Question:
Im using Eclipse below are part of the code
'''
<!--menu.jsp-->
<h1>Pass parameter to jasper report(CI_ID)</h1>
<form action = "call.jsp" target="_blank">
<input type= "text" name = "CI_ID" value = ""/><br/>
<input type="submit" value="Print"/>
</form>
<!--call.jsp-->
<%Connection conn = null;
int id=Integer.parseInt(request.getParameter("CI_ID"));
try{
Class.forName("org.gjt.mm.mysql.Driver").newInstance();
conn = DriverManager.getConnection("jdbc:mysql://localhost:3306/test","root","1234");
File reportFile = new File(application.getRealPath("//Report.jasper"));
Map parameters = new HashMap();
parameters.put("CI_ID",id);
byte[] bytes = JasperRunManager.runReportToPdf(reportFile.getPath(),parameters,conn);
response.setContentType("application/pdf");
response.setContentLength(bytes.length);
ServletOutputStream outStream = response.getOutputStream();
outStream.write(bytes, 0 , bytes.length);
response.getOutputStream().flush();
response.getOutputStream().close();
} catch (Exception e){
e.printStackTrace();
}%>
'''
I preview on the Jasper report without any problem but when I use the JSP to pass the parameter to Jasper report on Eclipse and i get this error "File does not begin with '%PDF-'." pop up window for adobe reader.
I tried below solution, but still not working
1)Change to
'''
response.setContentType("application/pdf");
response.setContentType("application/x-pdf");
'''
2)Update adobe reader
3)Import all related .jar for jasper
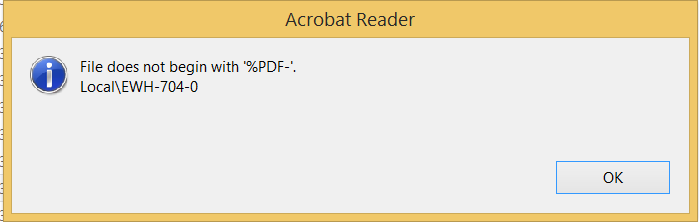
Answer: First thing is you have session attributes and request.getParameters so that you can send those parameters to the jasper report.I will show an example for better understanding.
I have a jsp page such as
searchData.jsp
'''
<form action="searchResult.jsp" method="POST">
<table border="0" width="" cellspacing="15" cellpadding="1">
<thead>
<tr>
<th>Search Using:</th>
<th><select name="search">
<option value=""> Select</option>
<option value="Company Name">Company Name</option>
<option value="Contact Person">Contact Person</option>
<option value="Phone">Phone Number</option>
</select></th>
<th><input type="text" name="search_tf" /></th>
<th><input type="submit" value=" " class="search_btn"/></th>
</tr>
</thead>
<tr>
<td></td><td></td><td></td><td></td>
<td><small>(Blank Search will result in Full Search Result)</small></td>
</tr>
</table>
</form>
'''
After clicking submit button as i have action as "searchResult.jsp" it will go to
searchResult.jsp
In searchResult.jsp page i used 'request.getParameter' so that the data entered in the previous jsp page will now enter into current jsp page and then i used session attributes so as it can used in the further jsp pages until session gets ended.It is as shown below
'''
Search Result for <u><%= request.getParameter("search_tf")%></u> in <u><%= request.getParameter("search")%></u> is :
Object o2 = session.getAttribute("email");
String email = o2.toString();
String category = request.getParameter("category");
String search = request.getParameter("search");
session.setAttribute("search",search);
String search_tf = request.getParameter("search_tf");
session.setAttribute("search_tf",search_tf);
'''
and then my sql query,i am giving an example of sql query
'''
if(search.equals("")&& search_tf.equals("")){
sqlPgintn="SELECT SQL_CALC_FOUND_ROWS Id,Company_name,Contact_Person,Address,Phone,Company_Email,Review,Status,Lead_Date,Lead_Details,Lead_Value,followup_Date,Category from marketing_database.lead limit "+iPagNo+","+iSwRws+"";
}
else if(search.equals("Company Name"))
{
sqlPgintn="SELECT SQL_CALC_FOUND_ROWS Id,Company_name,Contact_Person,Address,Phone,Company_Email,Review,Status,Lead_Date,Lead_Details,Lead_Value,followup_Date,Category from marketing_database.lead where Company_Name ='"+search_tf+"' limit "+iPagNo+","+iSwRws+"";
'''
And now using javascript i did this
'''
<script type="text/javascript">
function generateReport() {
var e = document.getElementById("idOfYourSelectYouNeedToAddedIt");
var strPage = e.options[e.selectedIndex].value;
window.open(strPage);
return false; //This make you stay on this page;
//return true; //Set the action tag in the form to the page you like to go to!
}
</script>
<center> <form name="myForm" onsubmit="return generateReport()">
<select id = "idOfYourSelectYouNeedToAddedIt">
<option value=''> Generate Report </option>
<option value='samplePDF.jsp'> PDF</option>
<option value='sampleDOC.jsp'> DOC </option>
<option value='sampleXLS.jsp'> XLS</option>
<option value='sampleXLSX.jsp'> XLSX </option>
</select>
<br/>
<input type="submit" value="Submit">
</form></center>
'''
when i click on suppose "samplePDF.jsp" it will go that page and there i did this
samplePDF.jsp
'''
<%
Connection conn = null;
Object o2 = session.getAttribute("email");
String email = o2.toString();
String category=(String)session.getAttribute("category");
String status=(String)session.getAttribute("status");
String startDate=(String)session.getAttribute("startDate");
String endDate=(String)session.getAttribute("endDate");
try
{
Class.forName("com.mysql.jdbc.Driver");
conn = DriverManager.getConnection("jdbc:mysql://localhost:3306/marketing_database","root","root");
String sql = "select * from lead where Email = '" + email + "' AND Status LIKE '%" + status + "%' AND Category LIKE '%" + category + "%' AND STR_TO_DATE('Lead_Date', '%d-%m-%Y') BETWEEN '"+startDate+"' AND '"+endDate+"'";
ServletContext context = request.getServletContext();
String fullPath = context.getRealPath("/WEB-INF/reports/report10.jrxml");
InputStream input = new FileInputStream(new File(fullPath));
JasperDesign jasperDesign = JRXmlLoader.load(input);
System.out.println("Compiling Report Designs");
JasperReport jasperReport = JasperCompileManager.compileReport(jasperDesign);
System.out.println("Creating JasperPrint Object");
HashMap<String,Object> map = new HashMap<String,Object>();
map.put("sql",sql);
byte[] bytes = JasperRunManager.runReportToPdf(jasperReport, map, conn);
response.setContentType("application/pdf");
response.setContentLength(bytes.length);
ServletOutputStream outStream = response.getOutputStream();
outStream.write(bytes, 0, bytes.length);
outStream.flush();
outStream.close();
conn.close();
}
catch(Exception e)
{e.printStackTrace();}
%>
'''